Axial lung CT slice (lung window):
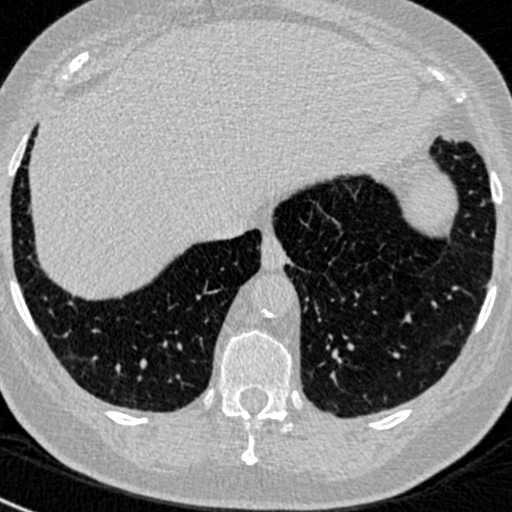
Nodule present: no